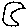
Label: moon